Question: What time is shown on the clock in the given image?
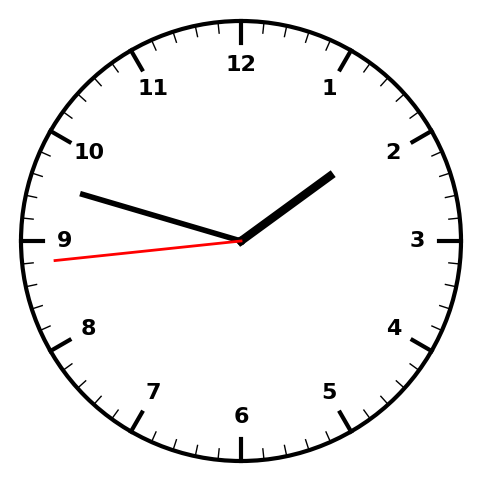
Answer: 01:47:44